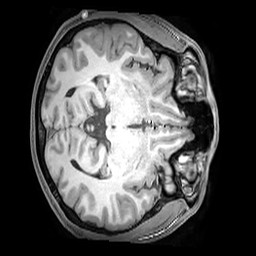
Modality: T1w
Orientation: axial
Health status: healthy
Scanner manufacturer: philips
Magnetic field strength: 3 T
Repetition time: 0.007364 s
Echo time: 0.00328 s